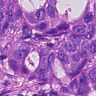
Metastatic tissue present: yes